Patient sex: F
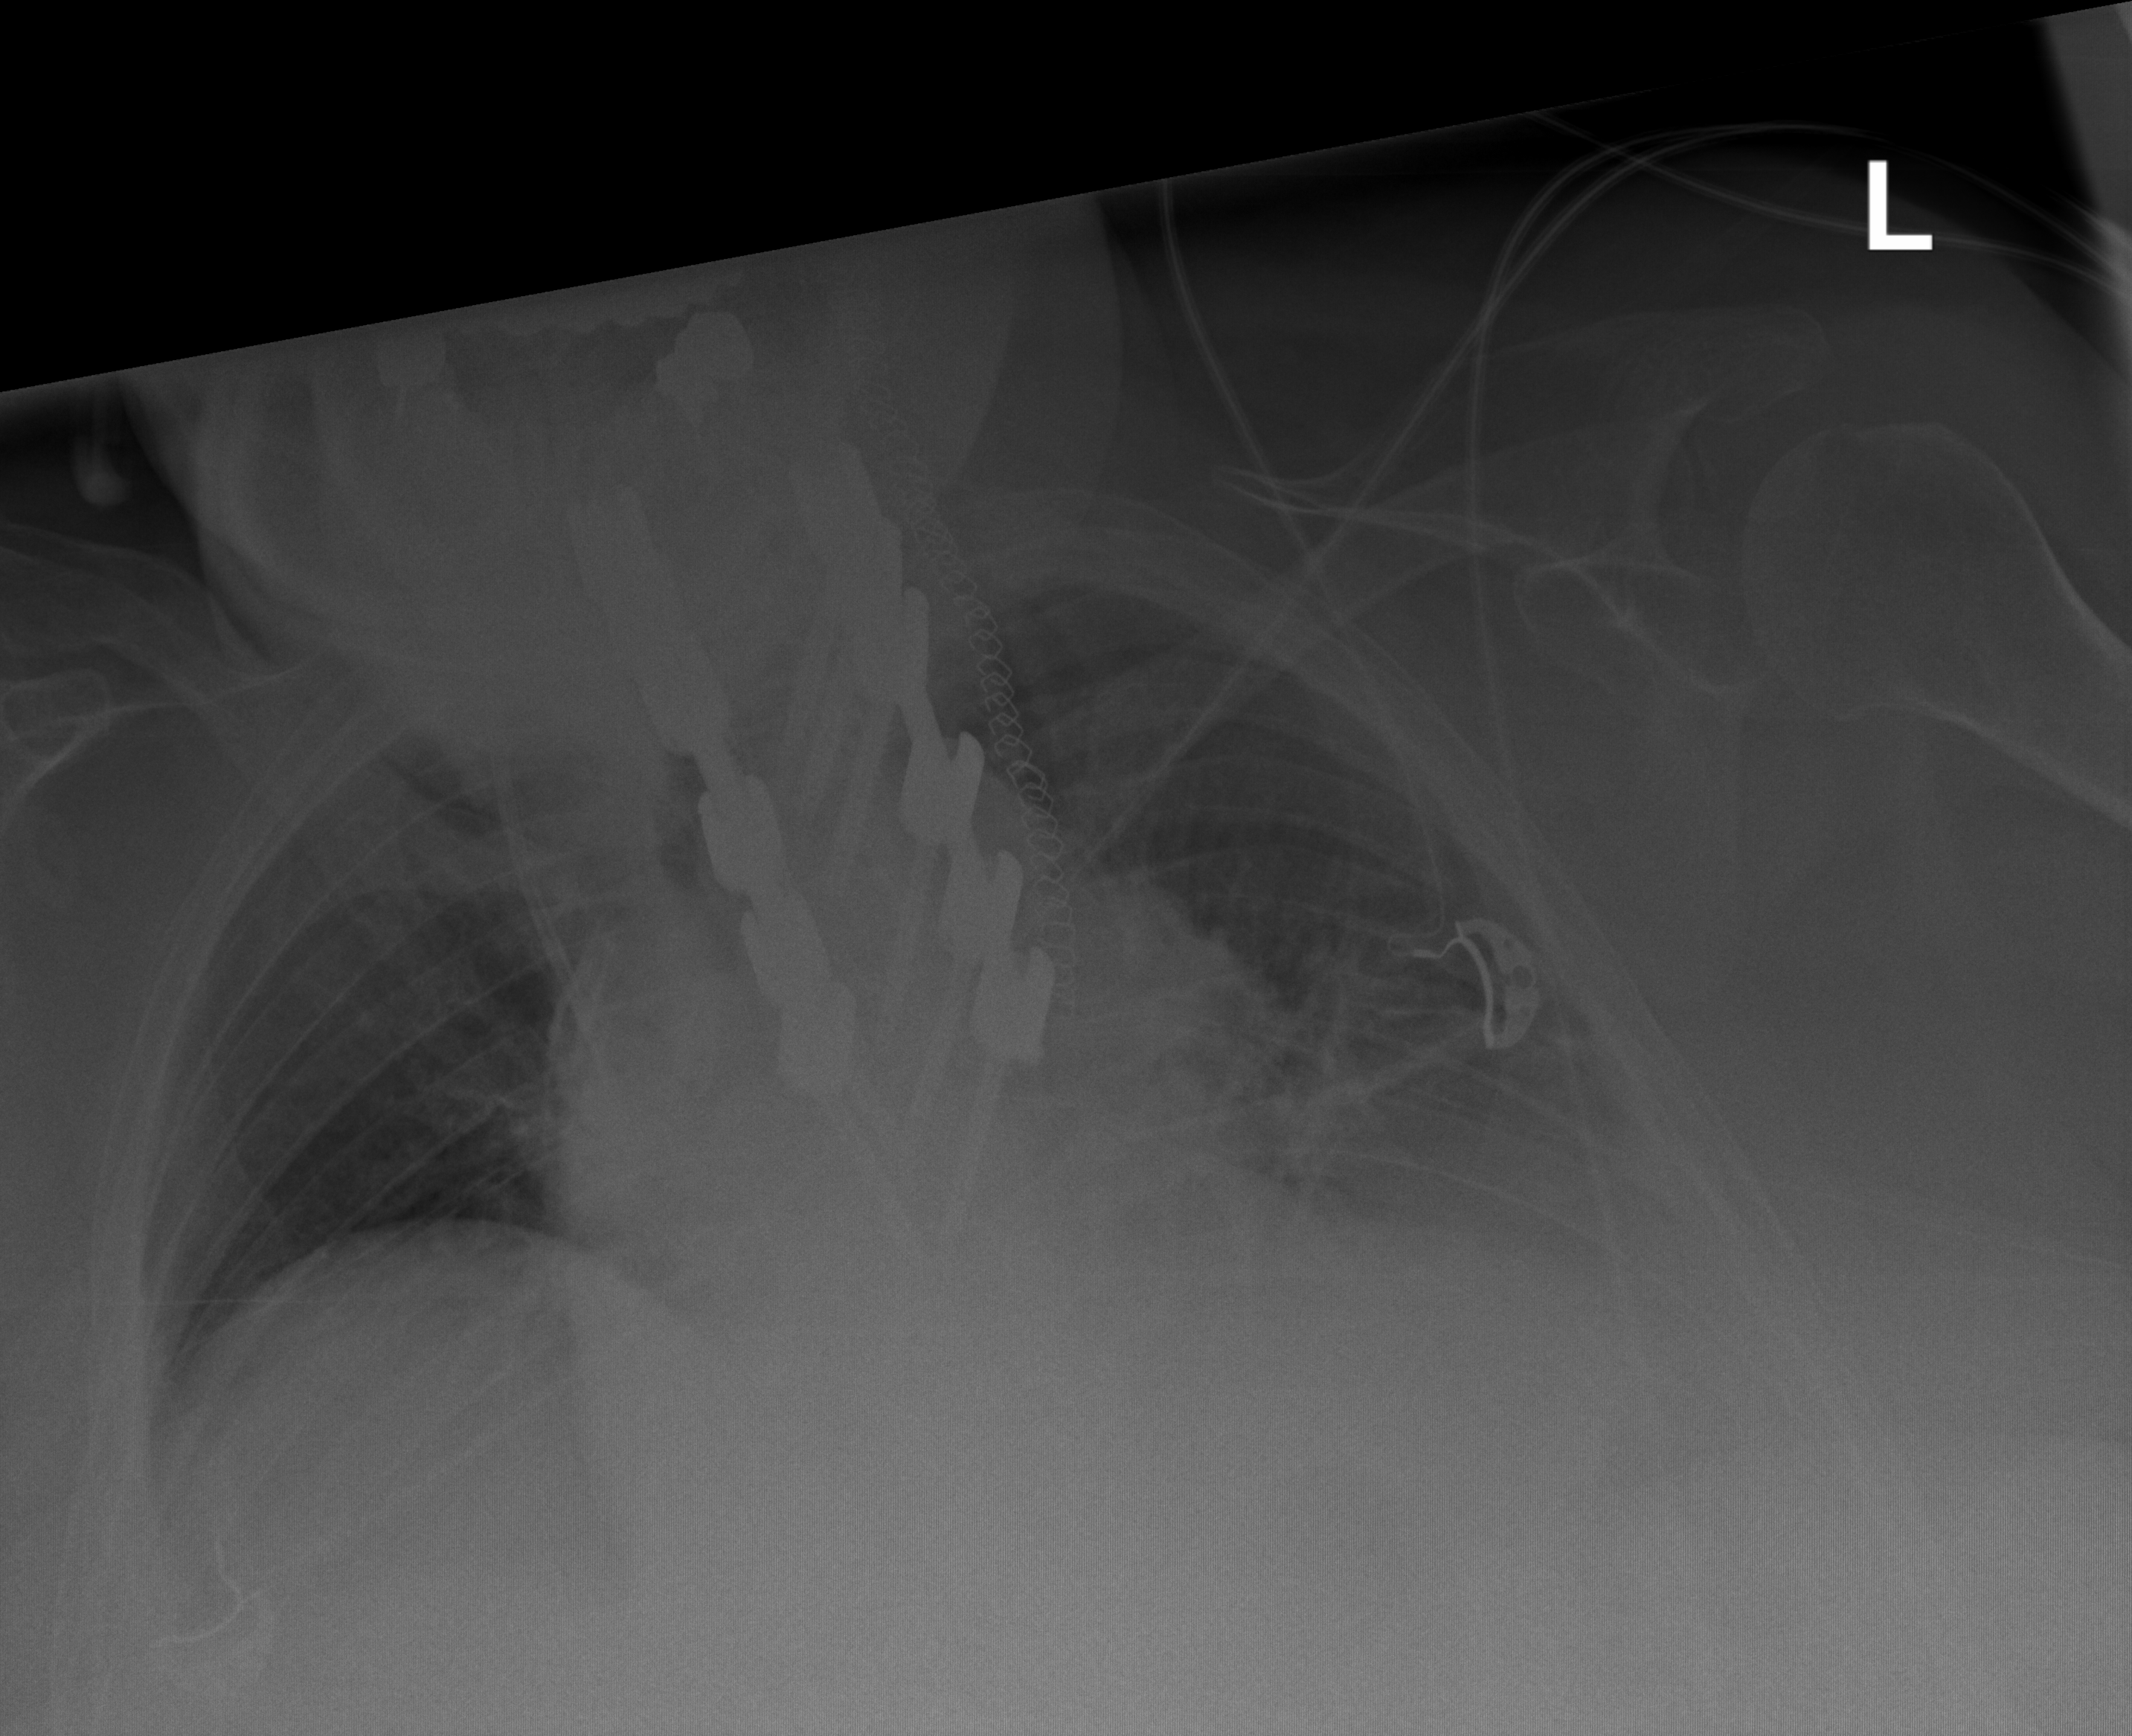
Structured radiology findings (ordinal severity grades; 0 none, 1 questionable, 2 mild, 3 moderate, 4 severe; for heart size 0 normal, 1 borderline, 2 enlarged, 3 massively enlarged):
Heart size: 1
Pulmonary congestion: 2
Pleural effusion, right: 0
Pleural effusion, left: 2
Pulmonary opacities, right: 2
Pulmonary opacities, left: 2
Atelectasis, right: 0
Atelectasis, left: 2